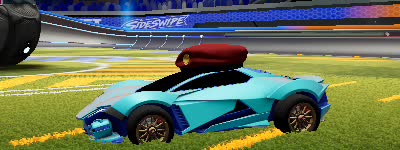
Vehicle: werewolf